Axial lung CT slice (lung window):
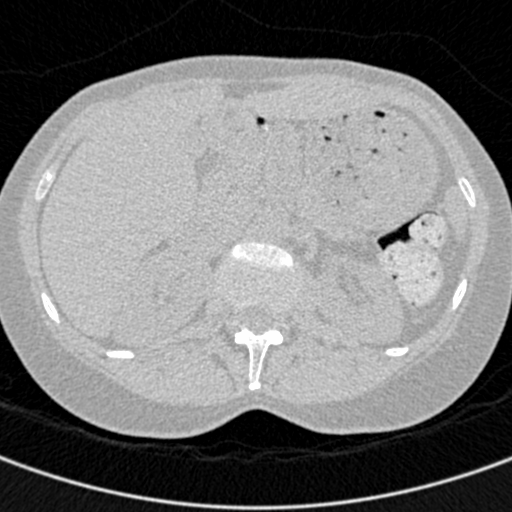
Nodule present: no